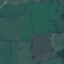
Land use / land cover: Pasture